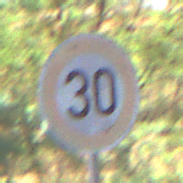
Verkehrszeichen: Geschwindigkeit30
Umgebung: Roofed, Underpass
Tageszeit: Midday
Wetter: Clear
Licht: Natural
Jahreszeit: NotSpecified
Kontrast: LowContrast